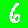
Digit: 6